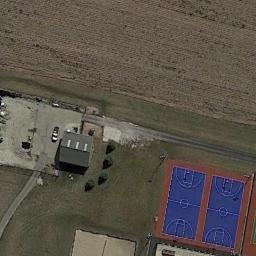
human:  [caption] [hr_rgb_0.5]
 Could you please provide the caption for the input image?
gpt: Two basketball courts next to the open area and a parking lot beside .

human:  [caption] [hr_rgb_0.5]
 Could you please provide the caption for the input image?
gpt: There are three small basketball courts .

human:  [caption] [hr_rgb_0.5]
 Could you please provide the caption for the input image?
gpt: Next to the sand land is the lawn with two basketball courts and one building .

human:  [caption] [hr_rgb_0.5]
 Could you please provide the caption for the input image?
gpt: There are two basketball courts on the open place .

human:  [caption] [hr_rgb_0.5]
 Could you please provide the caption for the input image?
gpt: A house is beside two basketball courts .